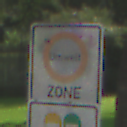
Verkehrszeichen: BeginnUmweltzone
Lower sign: FreistellungVomVerkehrsverbot2
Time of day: MorningAfternoon
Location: Outdoor (Urban)
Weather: PartlyCloudy
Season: NotSpecified
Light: Natural